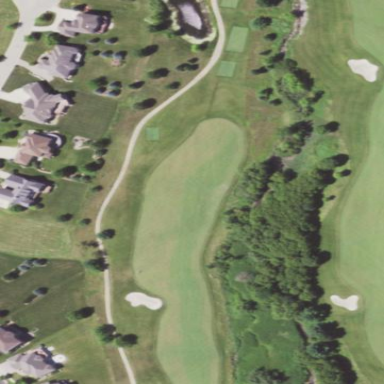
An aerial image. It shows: Grassy area designated as golf fairway.